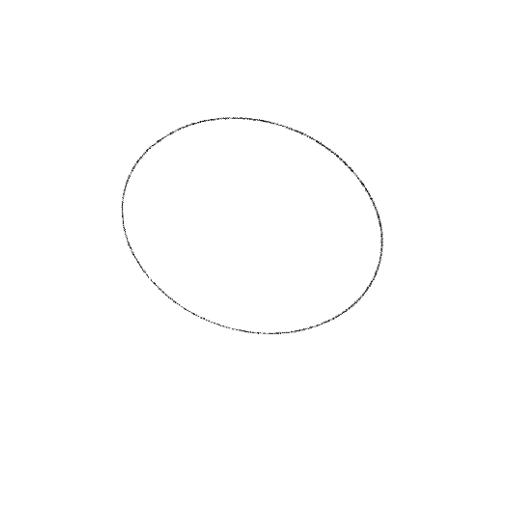
Crossing number: 0